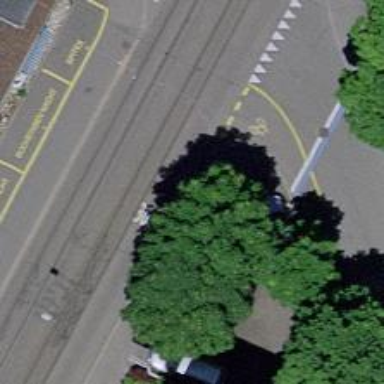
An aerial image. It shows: Kerb serving as barrier.